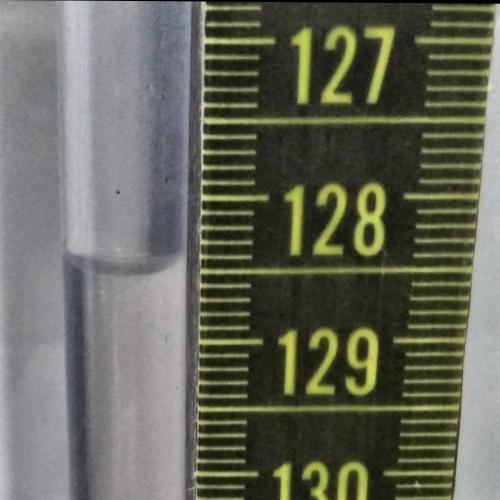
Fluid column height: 128.5 cm